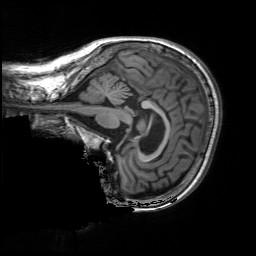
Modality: T1w
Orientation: sagittal
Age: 66
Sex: female
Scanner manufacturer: siemens
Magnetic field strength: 3 T
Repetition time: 2.5 s
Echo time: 0.00248 s